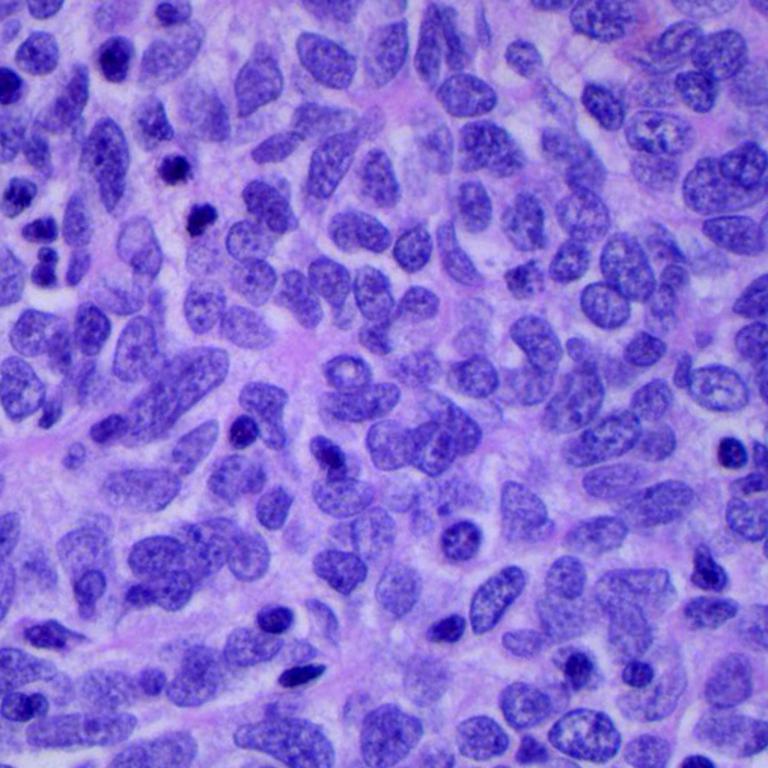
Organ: lung
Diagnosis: squamous carcinomas